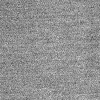
Atmospheric dust classification: dusty